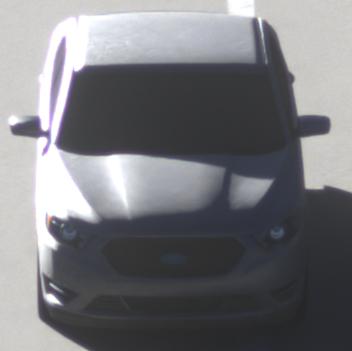
Make: Ford
Model: Taurus
Detailed model: SHO
Model produced from: 2012
Model produced until: 2019
Doors: 4
Color: white
Road condition: dry road
Daytime: sunrise or sunset
Contrast: medium contrast